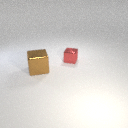
large brown metal cube in front of small red metal cube